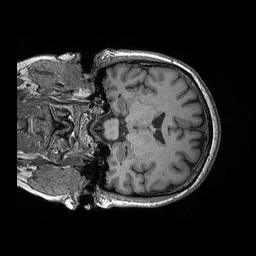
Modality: T1w
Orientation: coronal
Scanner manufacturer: siemens
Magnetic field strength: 3 T
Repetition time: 2.3 s
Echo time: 0.00298 s